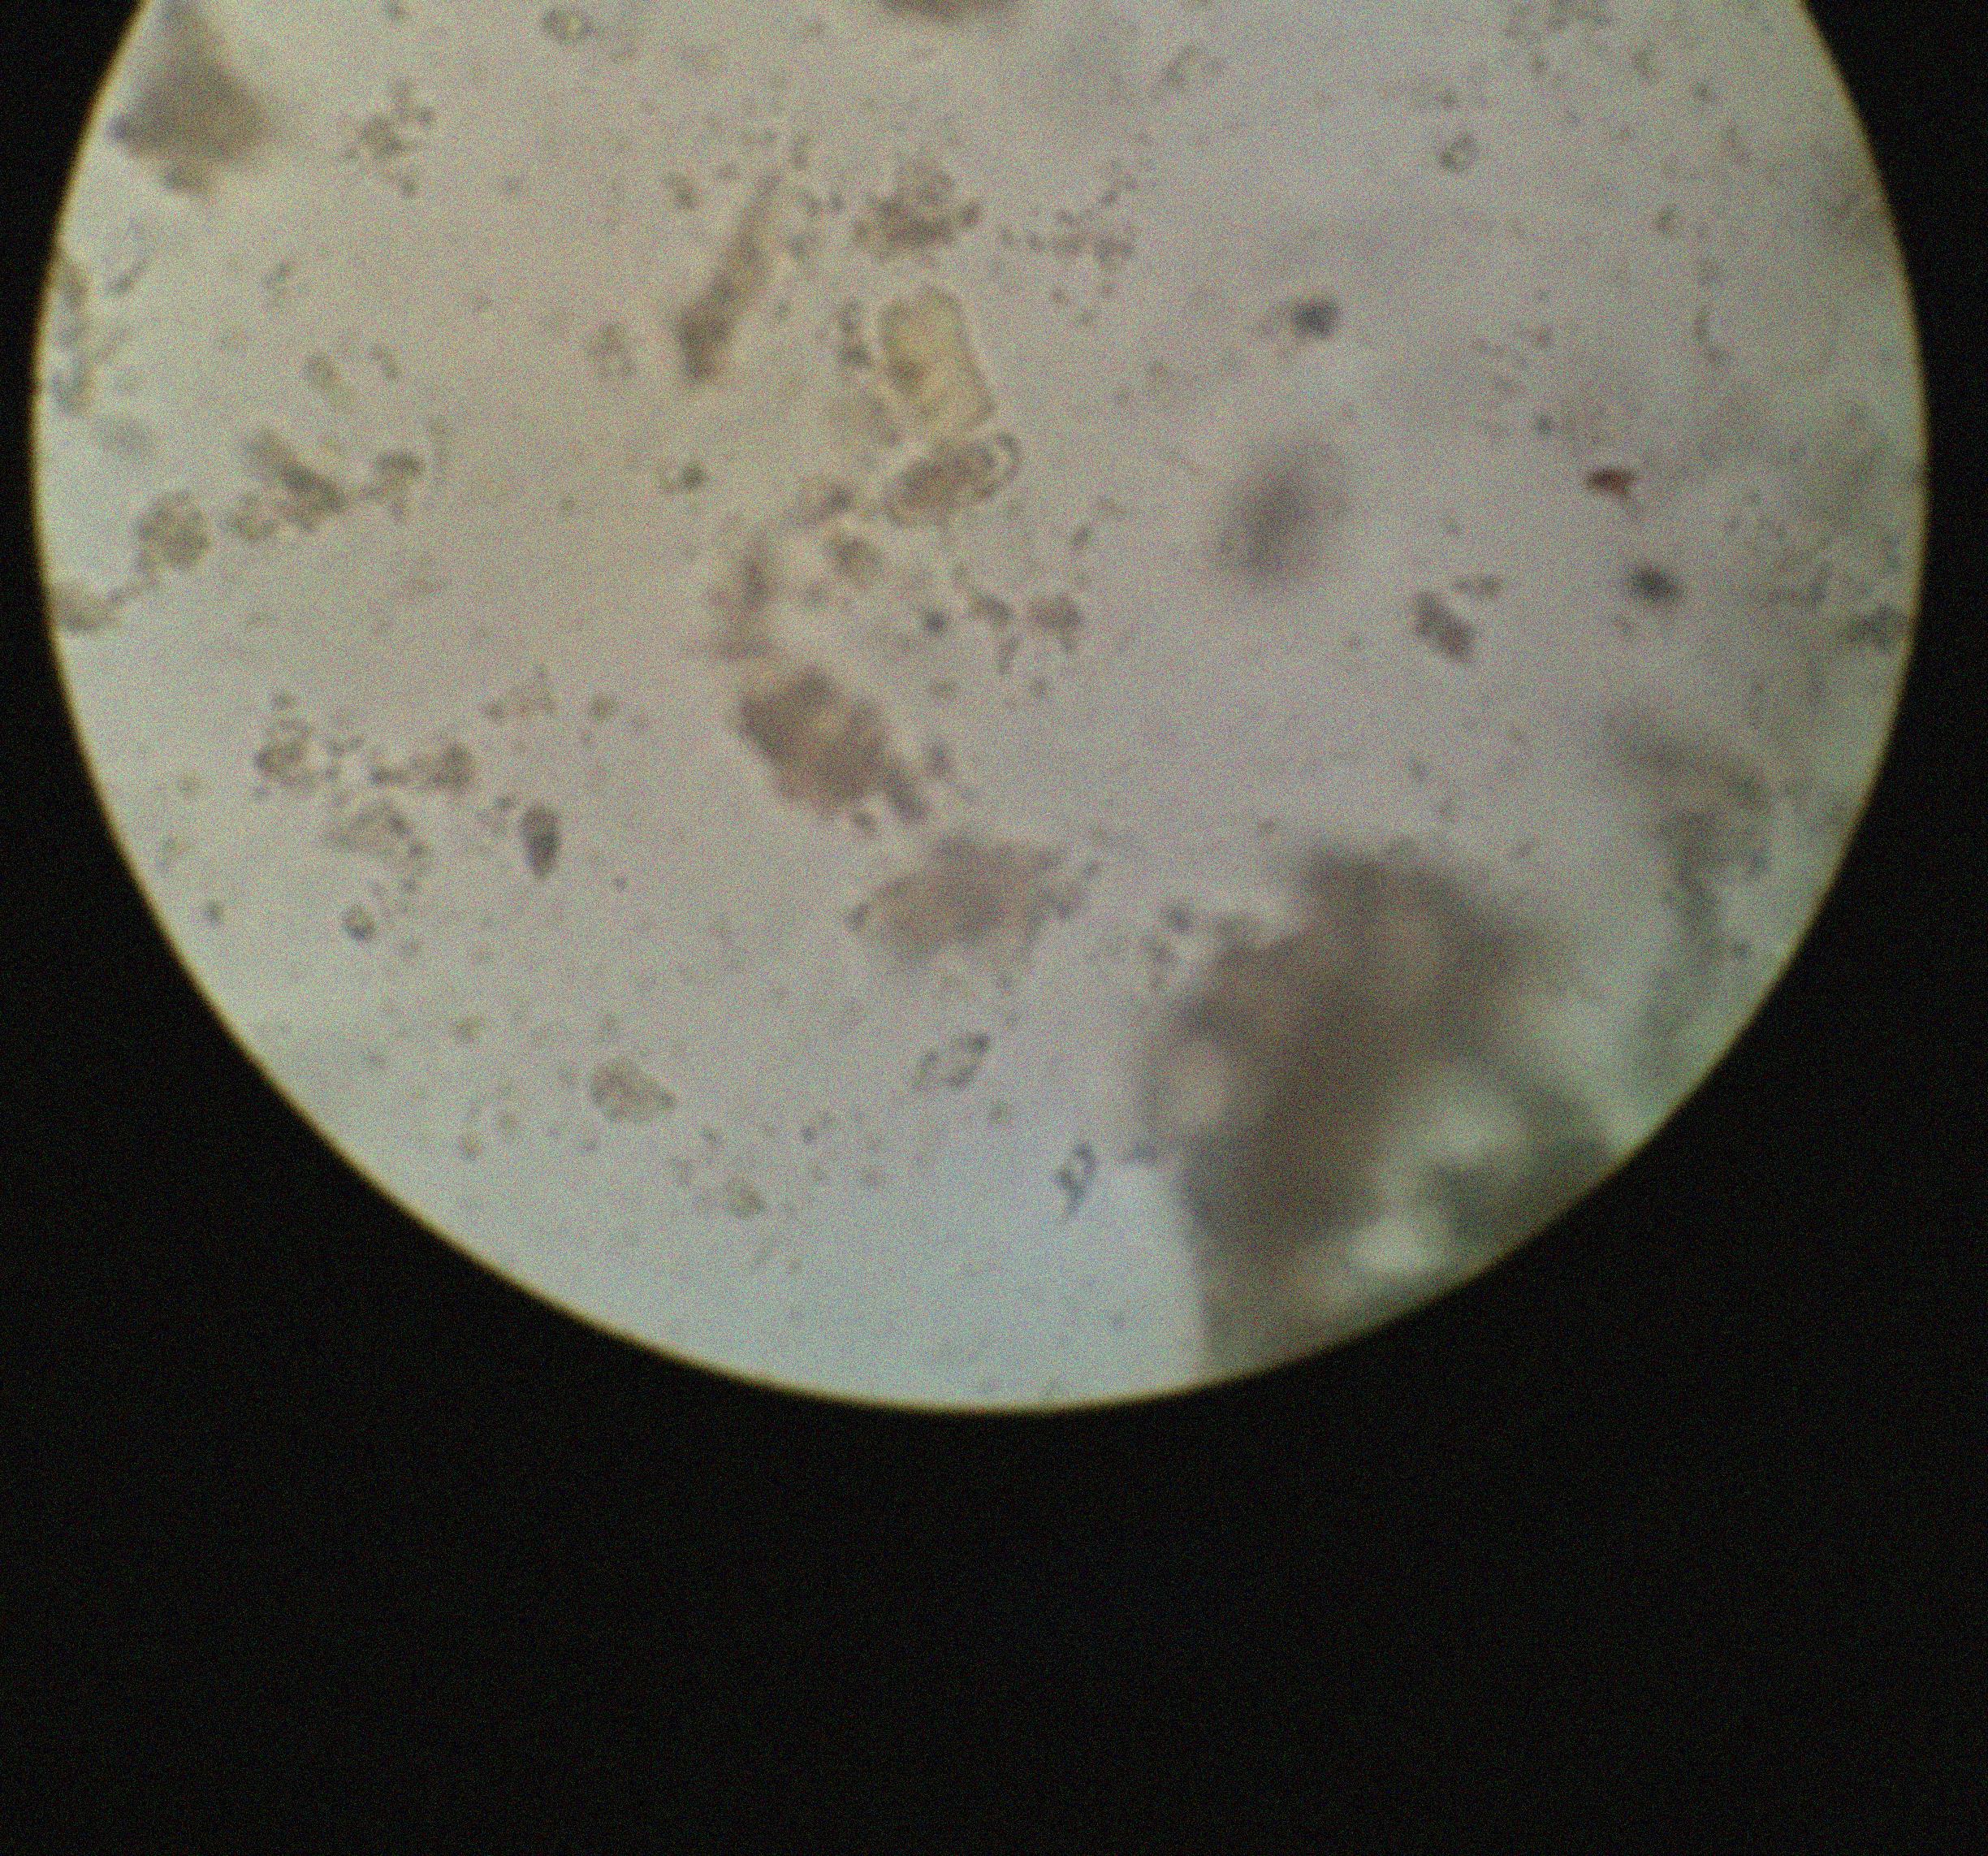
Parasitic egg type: Capillaria philippinensis